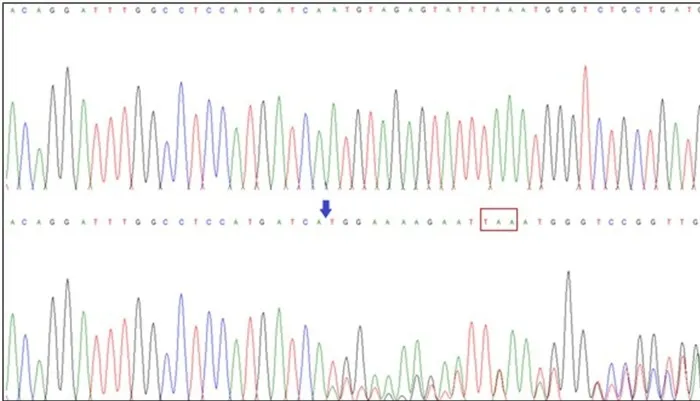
NSD1 gene sequencing. Exon 2 sequence of the NSD1 gene (superior: normal; inferior: patient sequence) showing the deletion of adenine (blue arrow) at position 247 (c.247delA), which has an effect on the protein and generates a premature stop codon at amino acid 87 (red box).
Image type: chart (chart)